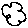
Label: cloud